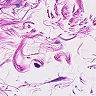
Metastatic tissue present: no